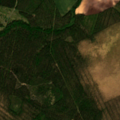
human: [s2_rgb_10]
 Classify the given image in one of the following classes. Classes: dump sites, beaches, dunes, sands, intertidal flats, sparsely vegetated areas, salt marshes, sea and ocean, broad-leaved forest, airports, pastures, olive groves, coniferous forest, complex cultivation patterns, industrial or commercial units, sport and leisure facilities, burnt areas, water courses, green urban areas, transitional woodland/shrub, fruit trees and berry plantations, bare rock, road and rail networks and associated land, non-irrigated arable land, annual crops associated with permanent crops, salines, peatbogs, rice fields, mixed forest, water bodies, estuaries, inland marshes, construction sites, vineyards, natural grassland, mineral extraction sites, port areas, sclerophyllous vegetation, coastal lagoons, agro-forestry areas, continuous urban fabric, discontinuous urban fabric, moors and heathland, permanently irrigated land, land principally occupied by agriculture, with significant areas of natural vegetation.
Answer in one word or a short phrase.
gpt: non-irrigated arable land, coniferous forest, mixed forest, transitional woodland/shrub, peatbogs